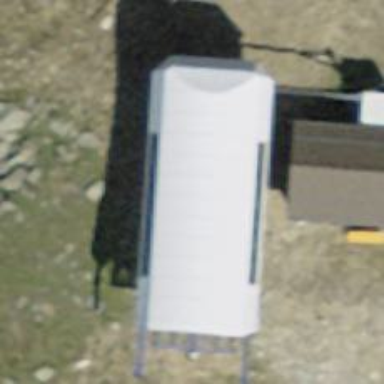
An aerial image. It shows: Chair lift captured from aerial perspective.